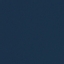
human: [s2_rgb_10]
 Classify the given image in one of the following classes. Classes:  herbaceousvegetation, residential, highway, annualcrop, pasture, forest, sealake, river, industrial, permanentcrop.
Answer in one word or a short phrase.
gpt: SeaLake